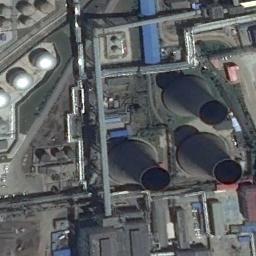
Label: thermal_power_station